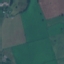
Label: Pasture